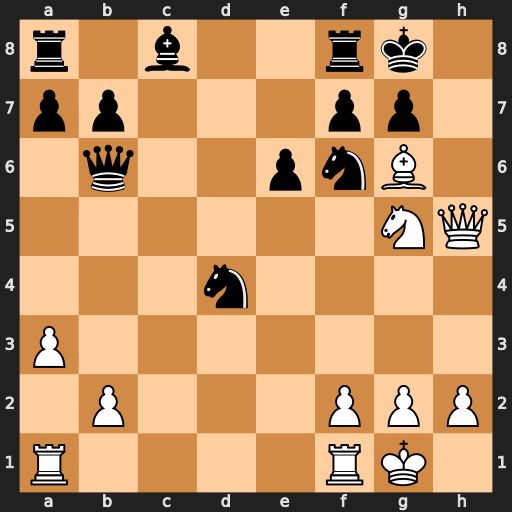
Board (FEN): r1b2rk1/pp3pp1/1q2pnB1/6NQ/3n4/P7/1P3PPP/R4RK1
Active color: w
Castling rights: -
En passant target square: -
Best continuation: Bxf7+ Rxf7 Qxf7+